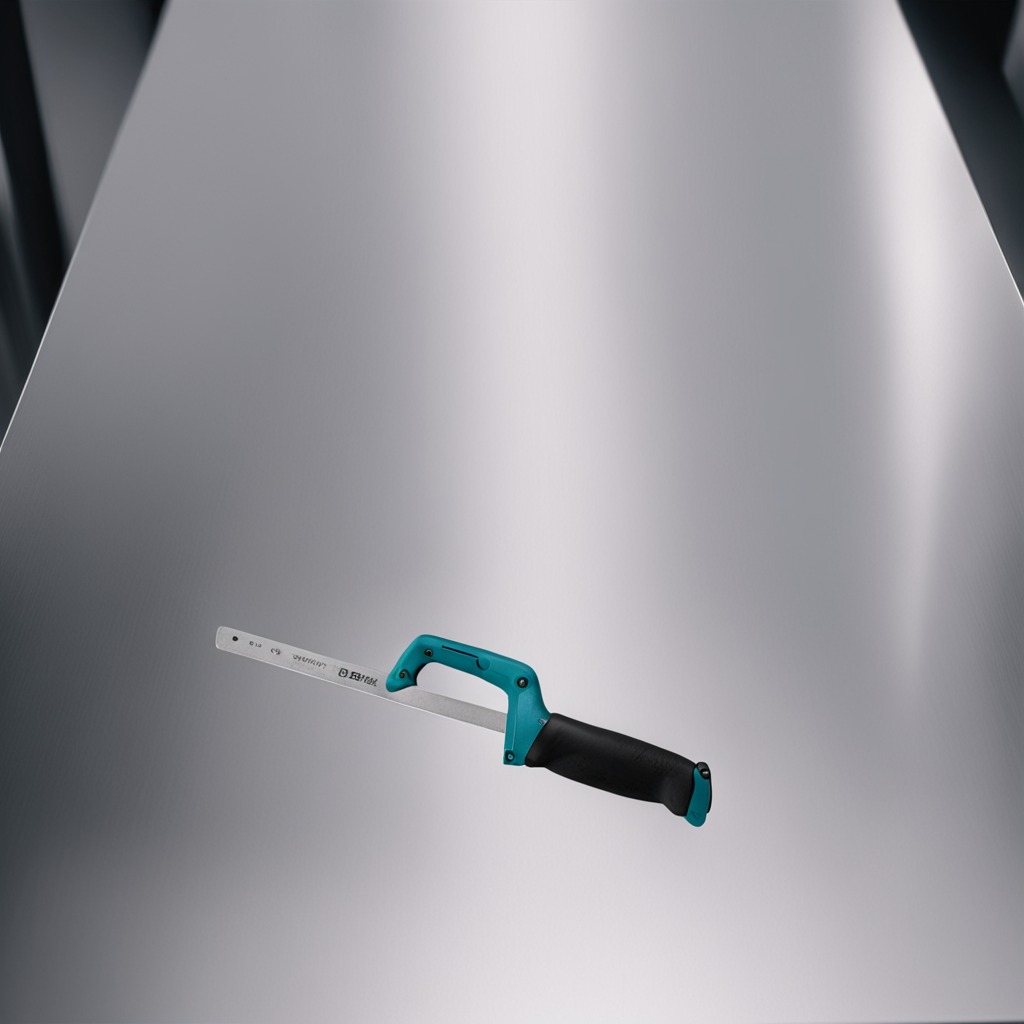
A handheld metal saw is lying on a stainless steel table in a high-end prototyping lab.